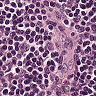
Metastatic tissue present: no